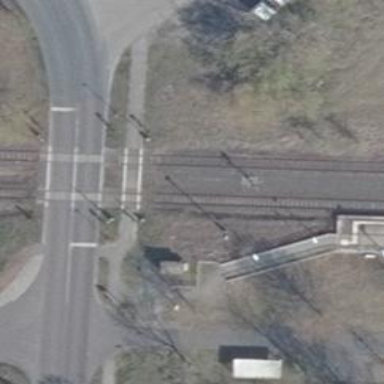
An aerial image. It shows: Railway crossing.